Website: slack
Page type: stored-credit-cards
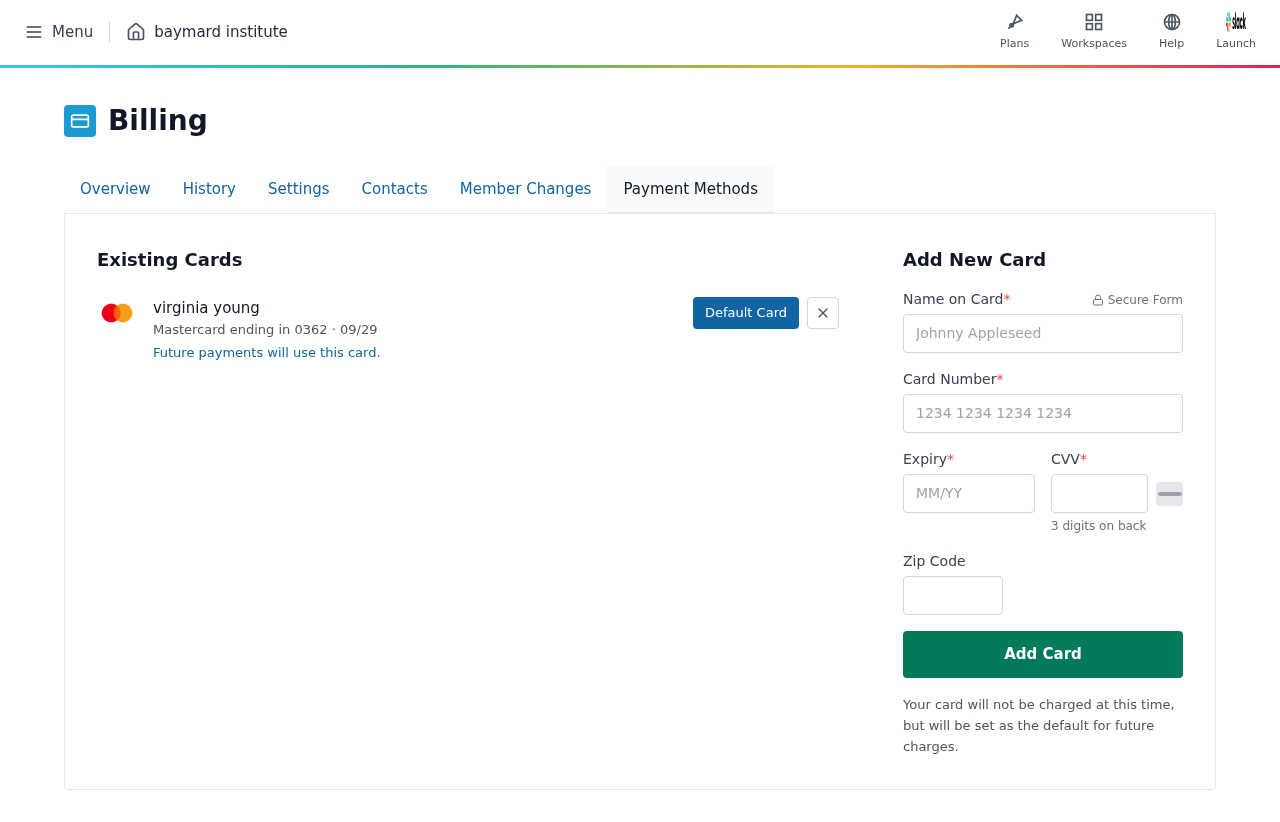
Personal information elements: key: PII_CARD_CVV
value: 061
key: PII_CARD_EXPIRY
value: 09/29
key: PII_CARD_EXPIRY_MONTH
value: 09
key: PII_CARD_EXPIRY_YEAR
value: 29
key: PII_CARD_LAST4
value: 0362
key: PII_CARD_NUMBER
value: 2716 2092 0958 0362
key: PII_CARD_TYPE
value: Mastercard
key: PII_FULLNAME
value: virginia young
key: PII_FULLNAME
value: Virginia Young
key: PII_POSTCODE
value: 87198